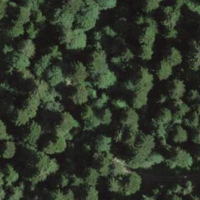
EUNIS habitat code: 43
Species observed at this site:
Fagus sylvatica